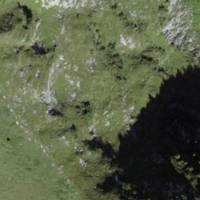
EUNIS habitat code: 23
Species observed at this site:
Leontopodium nivale